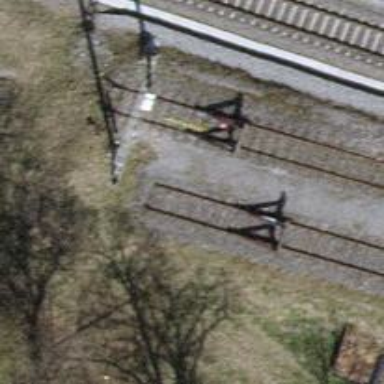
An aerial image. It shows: Railway buffer stop.